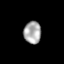
Tissue: skin
Cell type: Others
Senescence score: 0.8251
Nuclear area (px): 383
Mean DAPI intensity: 167.316